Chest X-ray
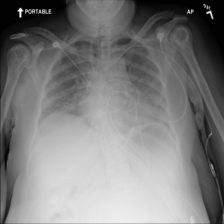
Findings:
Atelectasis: negative
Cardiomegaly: negative
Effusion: negative
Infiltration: positive
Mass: negative
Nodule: positive
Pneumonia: negative
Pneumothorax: negative
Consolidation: negative
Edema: positive
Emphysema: negative
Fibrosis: negative
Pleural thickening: negative
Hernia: negative